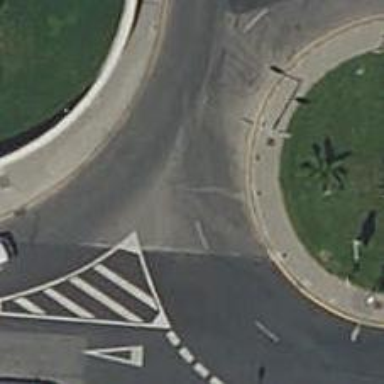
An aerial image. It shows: Roundabout on residential road.